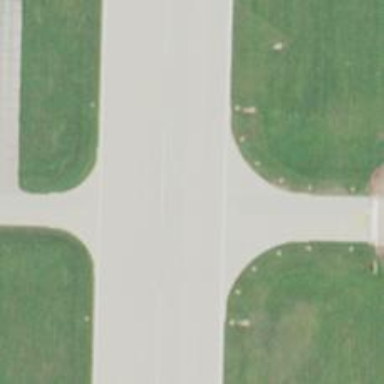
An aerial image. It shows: Image of taxiway at airport.